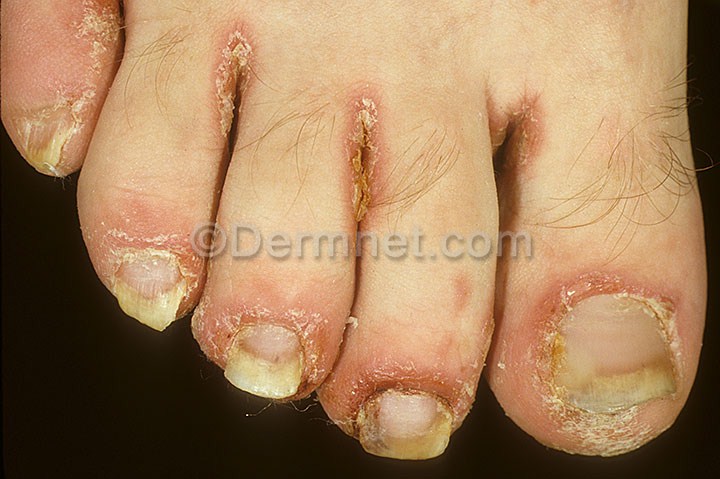
Disease: Psoriasis pictures Lichen Planus and related diseases